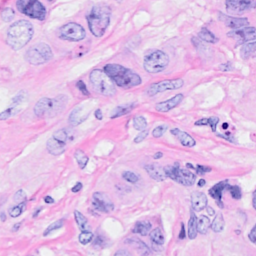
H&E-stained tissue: Breast